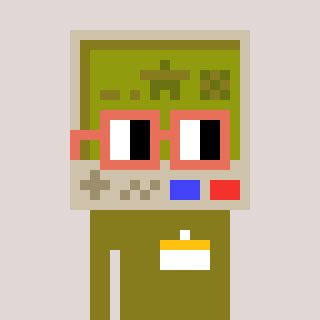
a pixel art character with square orange glasses, a gameboy-shaped head and a gunk-colored body on a warm background